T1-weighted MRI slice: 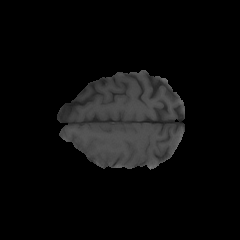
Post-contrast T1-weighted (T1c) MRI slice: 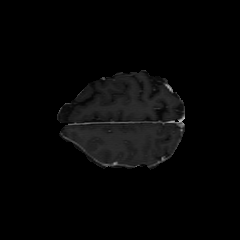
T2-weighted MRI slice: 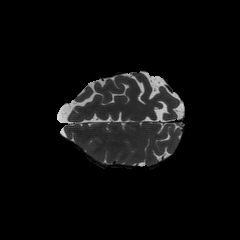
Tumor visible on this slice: no